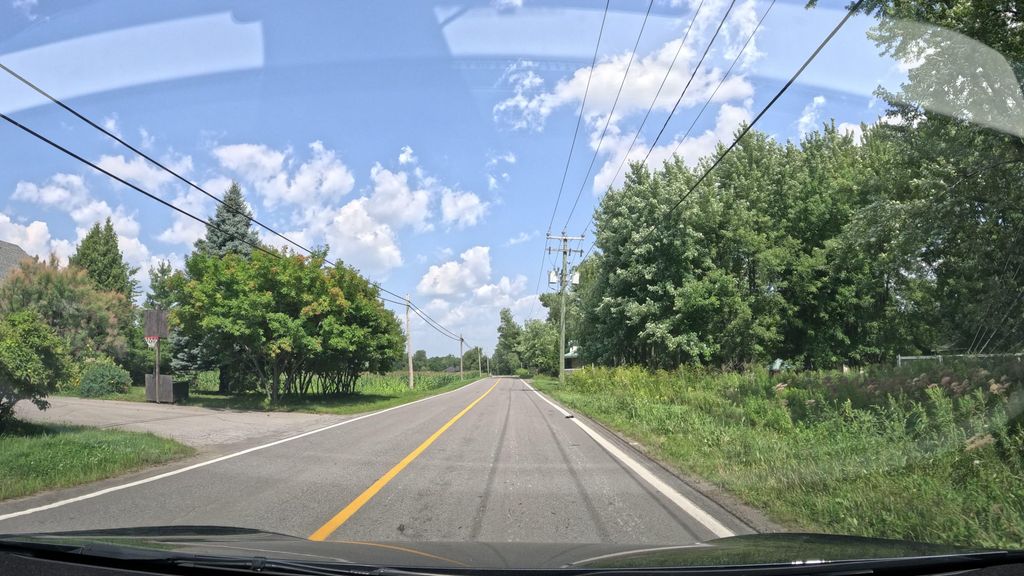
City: montreal